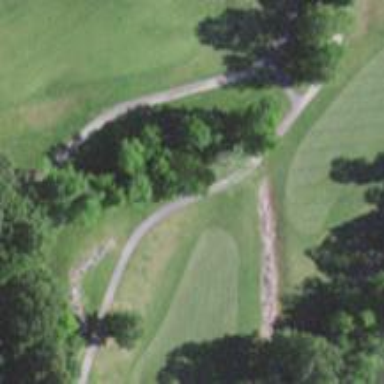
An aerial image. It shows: Path designed for golf carts.